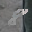
Label: 8